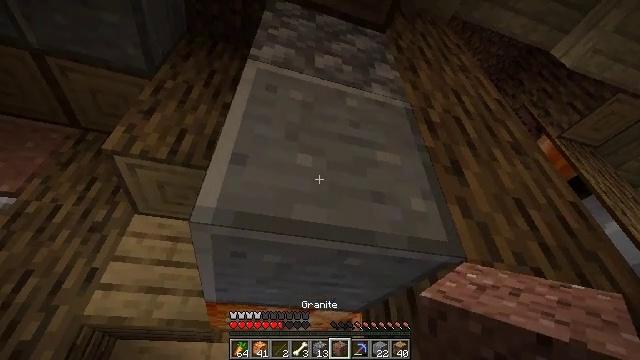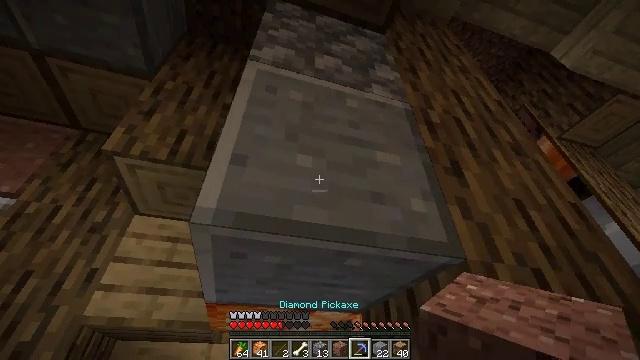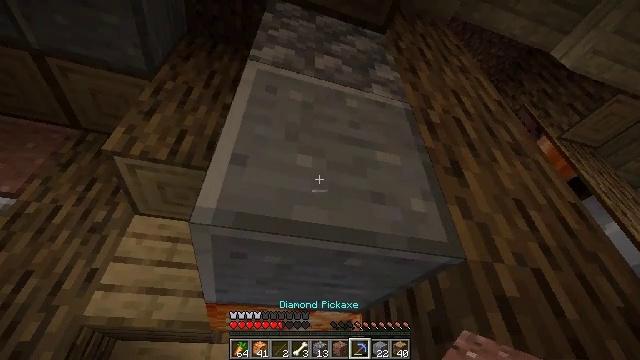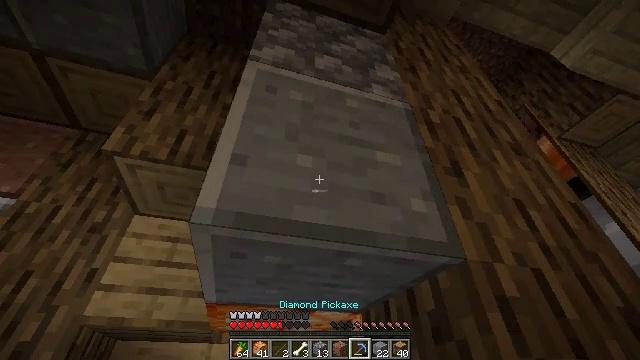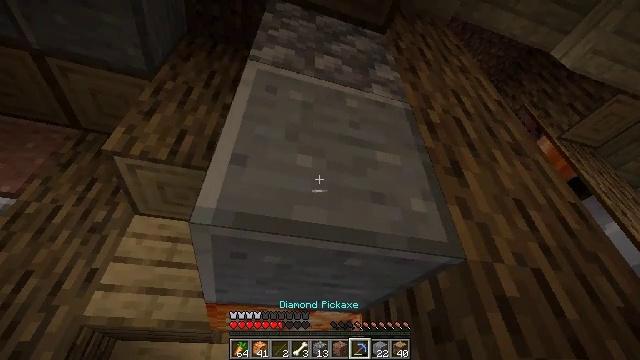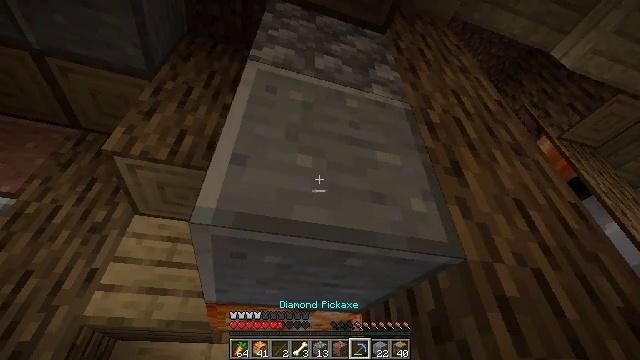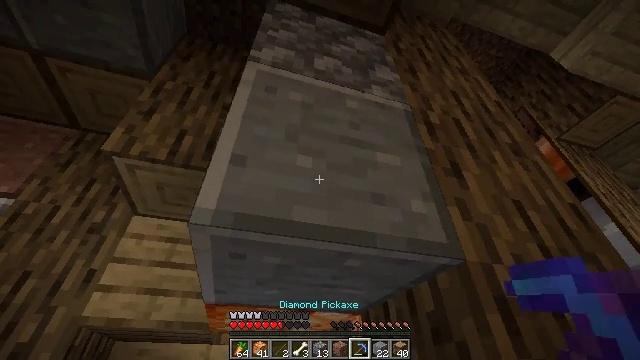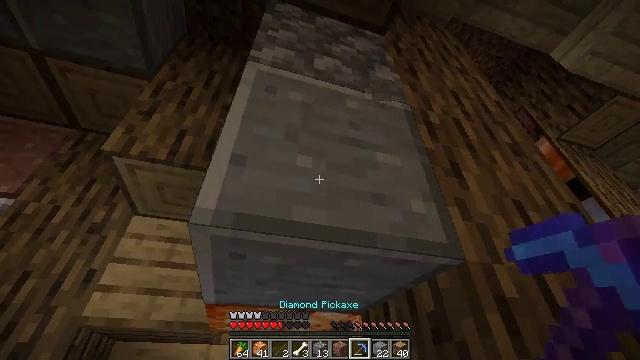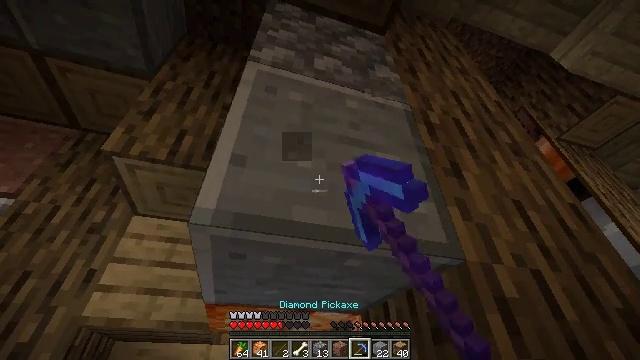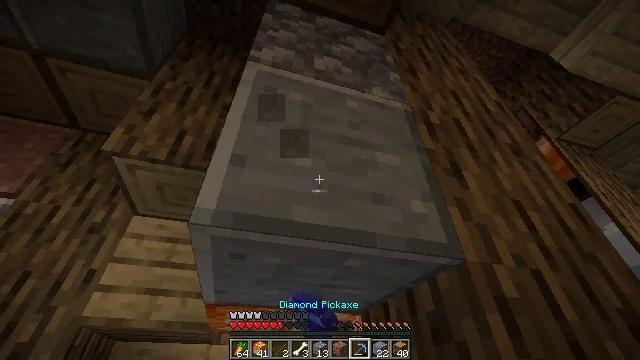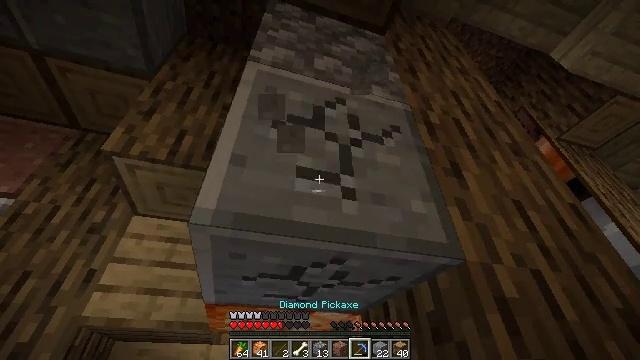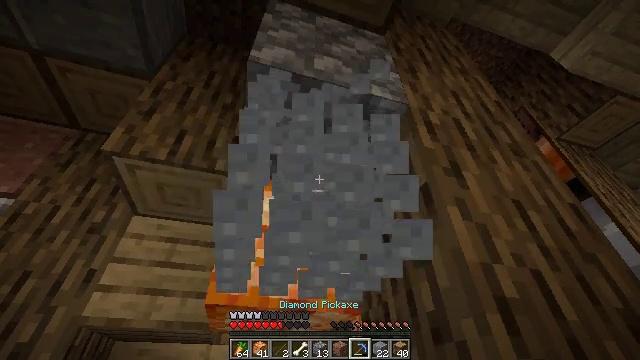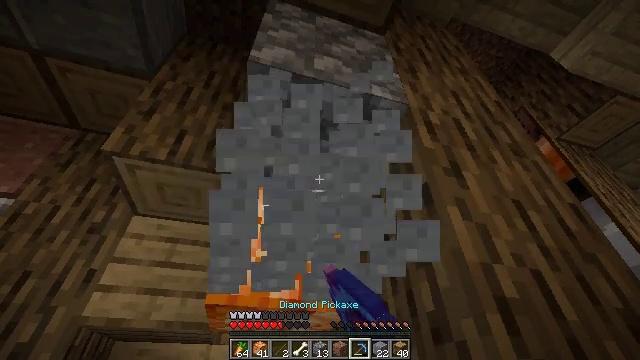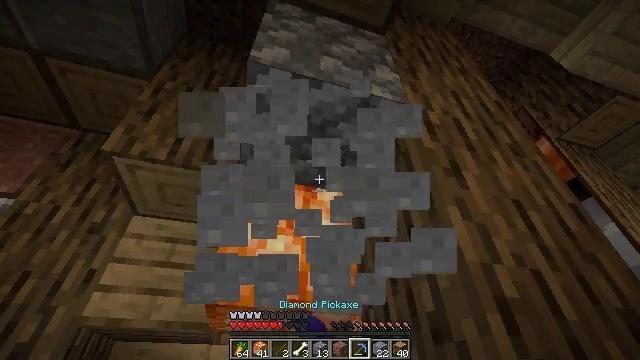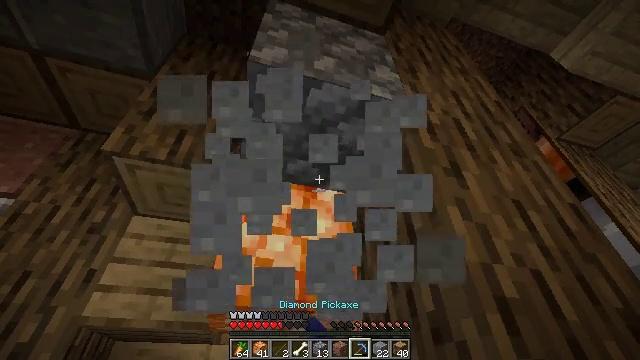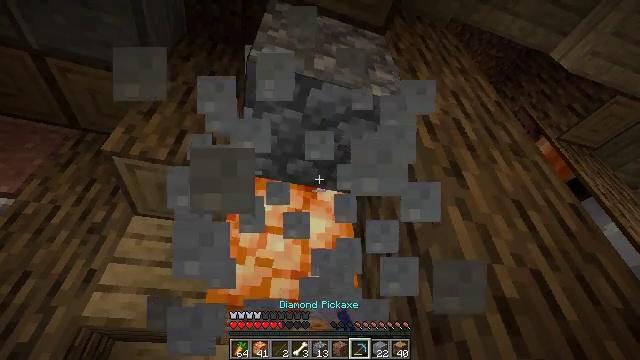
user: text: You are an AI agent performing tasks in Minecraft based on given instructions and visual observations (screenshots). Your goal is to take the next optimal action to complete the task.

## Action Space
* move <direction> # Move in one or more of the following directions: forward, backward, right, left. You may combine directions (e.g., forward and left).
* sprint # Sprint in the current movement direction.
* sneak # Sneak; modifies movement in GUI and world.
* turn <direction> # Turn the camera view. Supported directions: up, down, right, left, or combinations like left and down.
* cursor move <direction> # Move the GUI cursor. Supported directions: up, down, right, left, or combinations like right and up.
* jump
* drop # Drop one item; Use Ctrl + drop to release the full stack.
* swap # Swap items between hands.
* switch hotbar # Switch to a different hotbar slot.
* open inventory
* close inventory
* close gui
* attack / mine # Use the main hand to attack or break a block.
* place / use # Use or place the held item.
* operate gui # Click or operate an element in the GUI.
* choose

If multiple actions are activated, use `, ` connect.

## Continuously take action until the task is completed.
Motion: motion action
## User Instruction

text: Gather polished andesite.
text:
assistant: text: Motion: no_op
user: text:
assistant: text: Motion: no_op
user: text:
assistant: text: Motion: no_op
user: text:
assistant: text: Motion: no_op
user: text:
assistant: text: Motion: no_op
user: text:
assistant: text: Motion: no_op
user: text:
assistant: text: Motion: attack / mine
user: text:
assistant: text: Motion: attack / mine
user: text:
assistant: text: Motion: attack / mine
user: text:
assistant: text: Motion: attack / mine
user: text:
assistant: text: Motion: attack / mine
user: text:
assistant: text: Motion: no_op
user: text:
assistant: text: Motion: no_op
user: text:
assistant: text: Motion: no_op
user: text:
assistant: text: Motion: no_op
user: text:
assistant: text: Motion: no_op